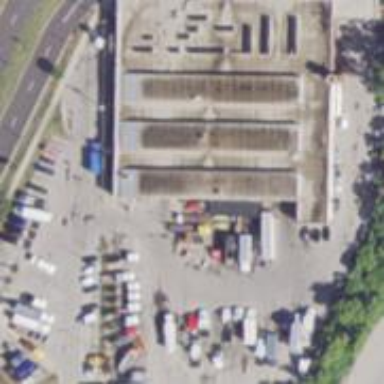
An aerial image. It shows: Industrial building.